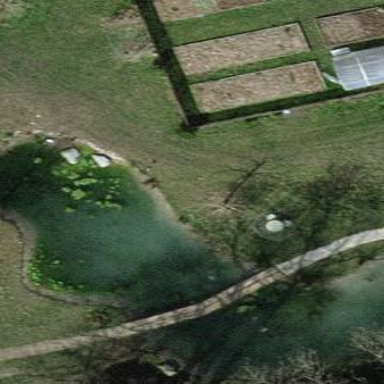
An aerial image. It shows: Serene pond surrounded by nature.